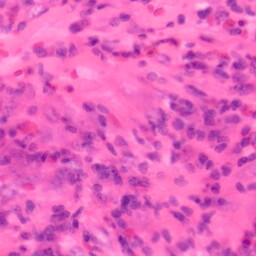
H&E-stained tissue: Colon